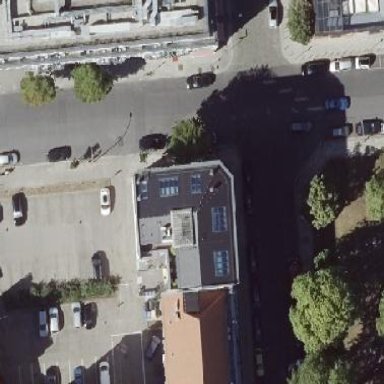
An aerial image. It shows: Building with dark grey tar roof.